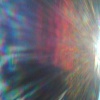
Label: sunburn